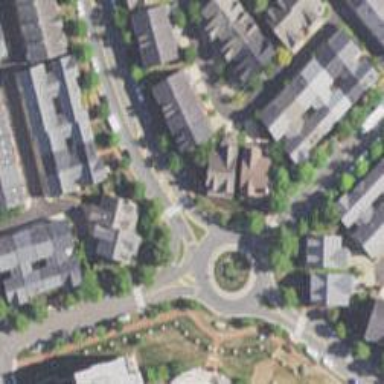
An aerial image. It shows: Tertiary road made of asphalt leading to roundabout junction.